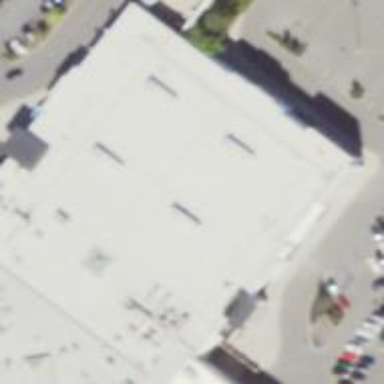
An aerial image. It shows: Retail building.